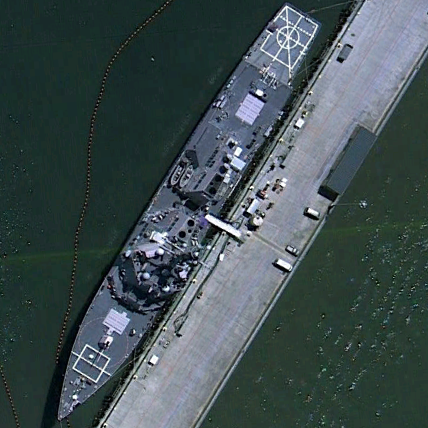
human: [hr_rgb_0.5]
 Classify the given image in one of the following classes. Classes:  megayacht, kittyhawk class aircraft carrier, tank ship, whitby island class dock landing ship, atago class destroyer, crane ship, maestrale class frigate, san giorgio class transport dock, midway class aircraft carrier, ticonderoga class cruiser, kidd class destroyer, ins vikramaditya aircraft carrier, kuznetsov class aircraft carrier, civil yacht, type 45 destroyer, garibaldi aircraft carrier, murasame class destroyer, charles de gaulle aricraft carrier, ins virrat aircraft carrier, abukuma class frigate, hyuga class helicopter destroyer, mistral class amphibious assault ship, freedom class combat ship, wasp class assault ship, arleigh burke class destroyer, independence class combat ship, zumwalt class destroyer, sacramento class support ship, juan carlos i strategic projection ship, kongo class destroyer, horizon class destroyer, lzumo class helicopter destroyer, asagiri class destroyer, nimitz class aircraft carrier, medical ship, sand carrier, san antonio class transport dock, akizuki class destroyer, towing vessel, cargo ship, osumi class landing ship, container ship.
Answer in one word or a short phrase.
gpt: Arleigh Burke class destroyer